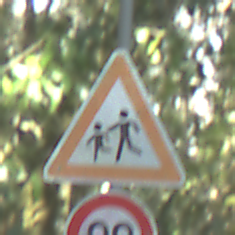
Verkehrszeichen: KinderRechts
Zusatzzeichen unten: Geschwindigkeit90
Umgebung: Outdoor, Nature
Tageszeit: Midday
Wetter: Clear
Licht: Natural
Jahreszeit: NotSpecified
Kontrast: LowContrast